Question: I'm trying to use the before selector to mimic some behavior of a list item when applied to elements. I can't use list items so I have to be able to get styles to work.
Here is a fiddle showing the issue: <URL>
'''
.container {
width:300px;
}
.up:before{
content:'B2';
color:green;
padding-right:10px;
margin:1px;
}
.down:before{
content:'BC';
color:red;
padding-right:10px;
margin:1px;
}
'''
What I want to have happen is the 2nd line of the 2nd span to align with the text above it, not the start of the line like its presently doing.

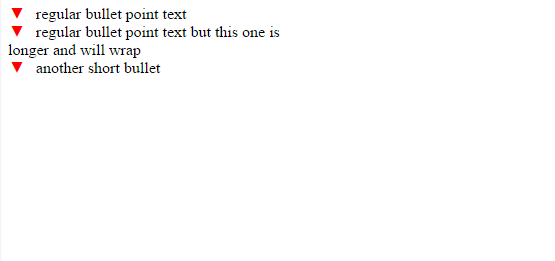
Answer: You can use 'float' like this:
'''
.down {
clear:both;
}
.down:before{
content:'BC';
float:left; /**ADD THIS**/
color:red;
padding-right:10px;
margin:1px;
}
'''
### Check the Snippet Below
'''
.container {
width: 300px;
}
.down {
clear: both;
}
.up:before {
content: 'B2';
color: green;
padding-right: 10px;
margin: 1px;
}
.down:before {
content: 'BC';
float: left;
color: red;
padding-right: 10px;
margin: 1px;
}
'''
'''
<div class="container">
<span class="down" style="display: block;">regular bullet point text</span>
<span class="down" style="display: block;">regular bullet point text but this one is longer and will wrap</span>
</div>
'''